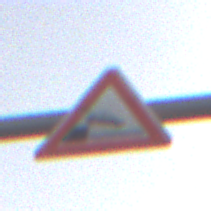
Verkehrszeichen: Ufer
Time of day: MorningAfternoon
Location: Outdoor (Nature)
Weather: PartlyCloudy
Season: NotSpecified
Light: Natural